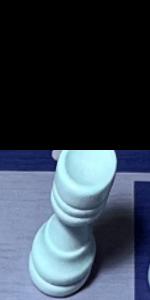
Label: Rook_White